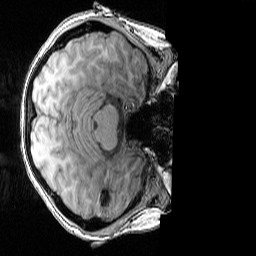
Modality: T1w
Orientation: axial
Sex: female
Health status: ill
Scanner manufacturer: siemens
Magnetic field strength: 3 T
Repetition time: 1.57 s
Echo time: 0.00342 s